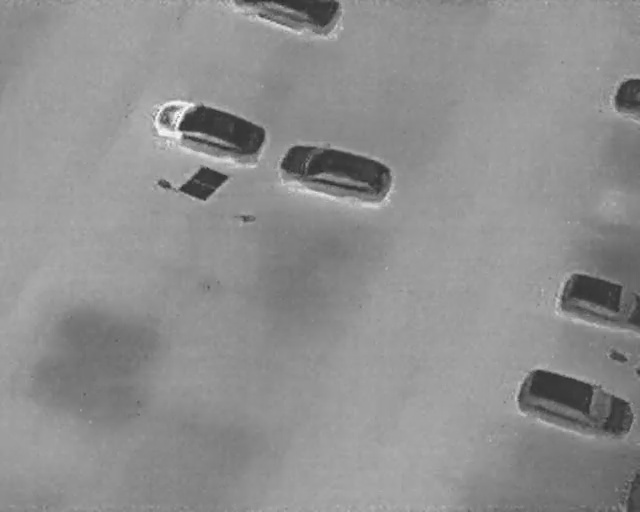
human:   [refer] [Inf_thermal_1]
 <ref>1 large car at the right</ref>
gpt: <box>[[88, 50, 98, 67, 2]]</box>

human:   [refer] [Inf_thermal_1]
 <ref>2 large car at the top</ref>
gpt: <box>[[42, -7, 47, 14, 2], [28, 13, 36, 37, 17]]</box>